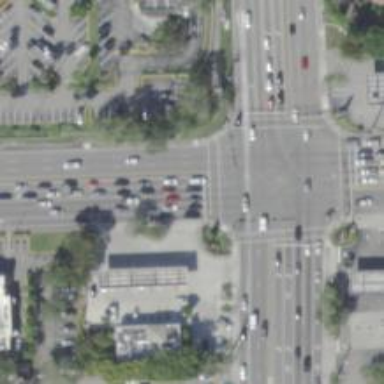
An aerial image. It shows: Secondary road with separate asphalt sidewalk.